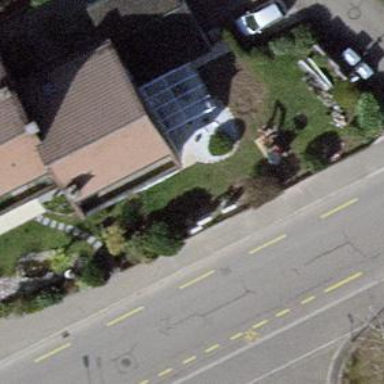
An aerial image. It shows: Semi-detached house.